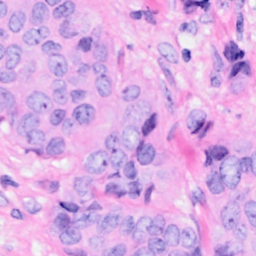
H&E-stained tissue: Breast